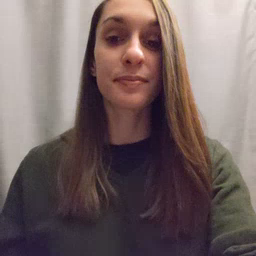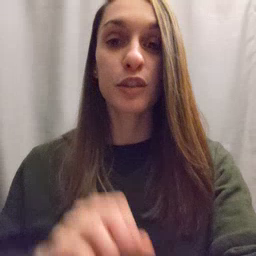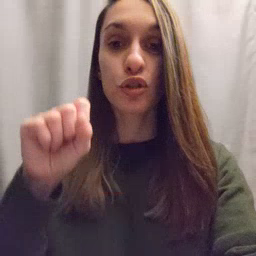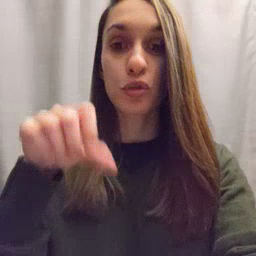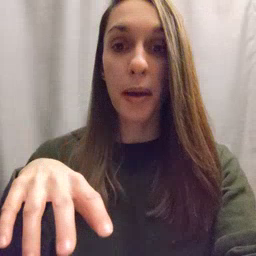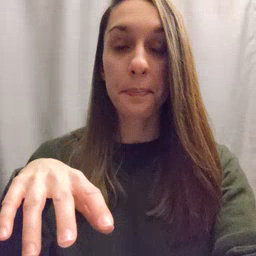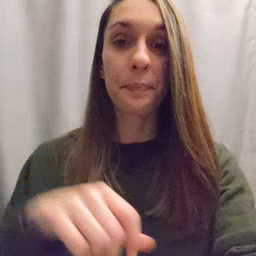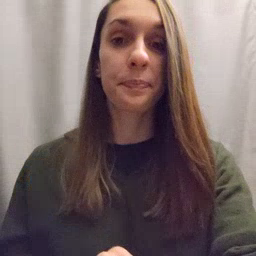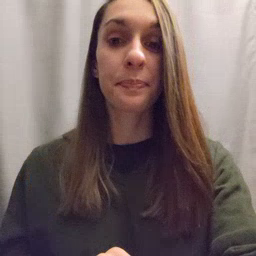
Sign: drop